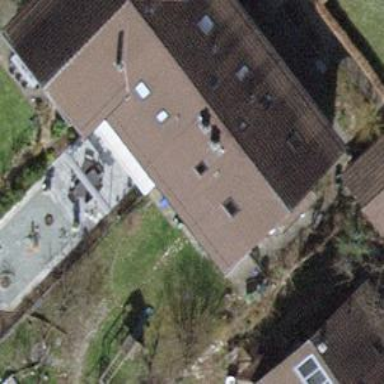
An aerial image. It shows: Building with tiled roof.